Interaction volume radius: 10 \u00c5
Interaction volume height: 10 \u00c5
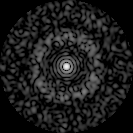
Disorder parameter: 0.8424